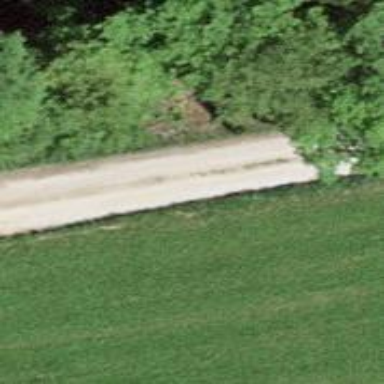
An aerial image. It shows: Track road with grade3 tracktype.